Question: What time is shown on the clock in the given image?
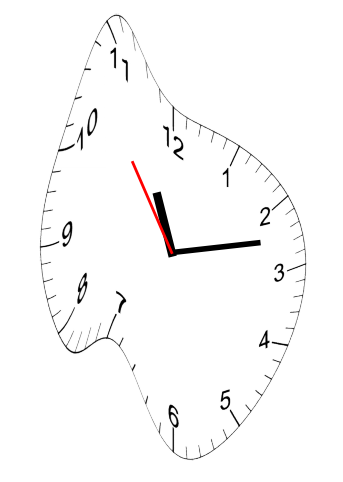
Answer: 11:12:54